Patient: sex M, age 59
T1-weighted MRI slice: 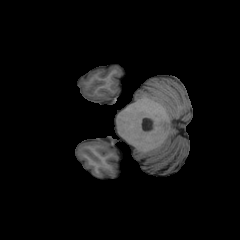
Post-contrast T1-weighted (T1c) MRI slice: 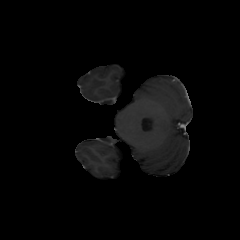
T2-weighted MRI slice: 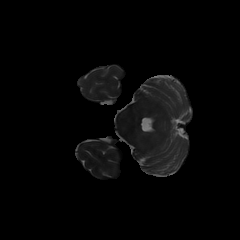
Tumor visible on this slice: no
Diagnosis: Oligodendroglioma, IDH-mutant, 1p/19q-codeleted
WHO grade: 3